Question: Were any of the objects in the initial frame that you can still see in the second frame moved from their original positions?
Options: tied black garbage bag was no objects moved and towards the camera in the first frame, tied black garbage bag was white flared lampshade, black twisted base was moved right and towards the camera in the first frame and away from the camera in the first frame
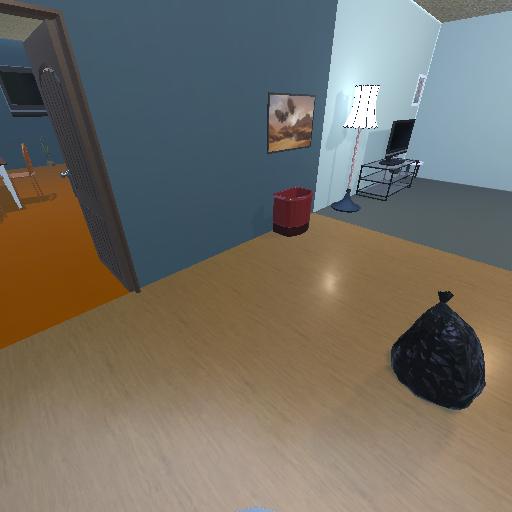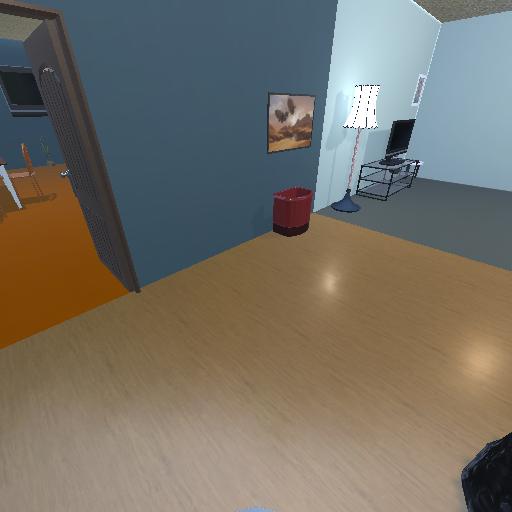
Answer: tied black garbage bag was no objects moved and towards the camera in the first frame